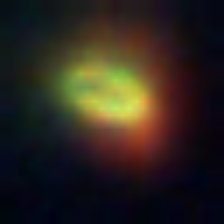
Taxon: NanoPlankton
Group: Other